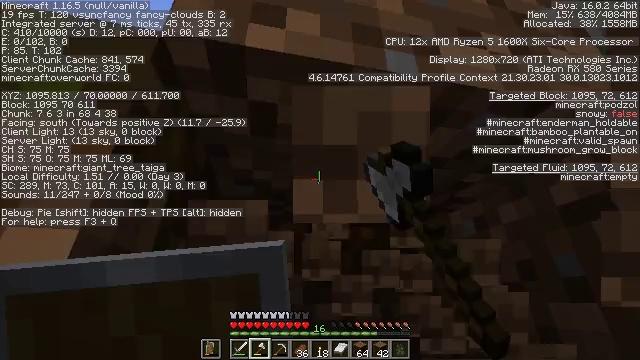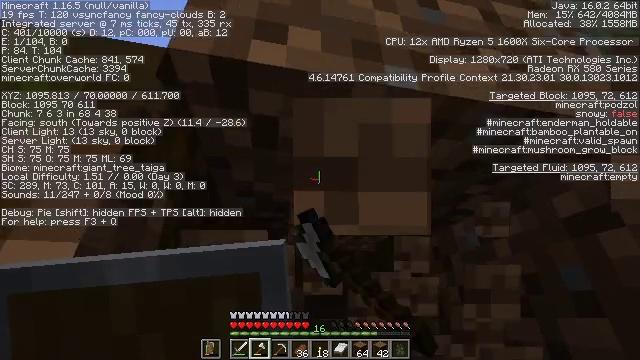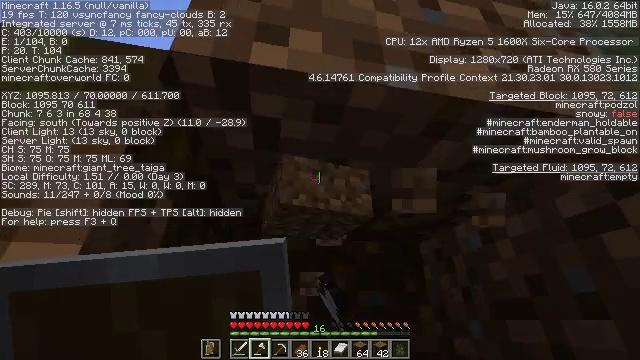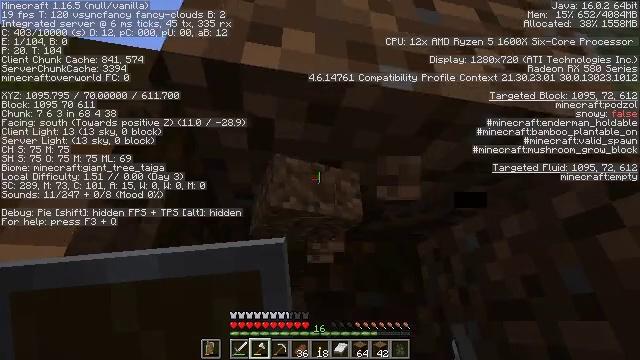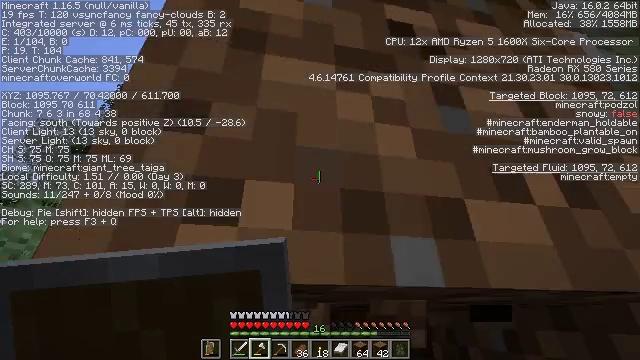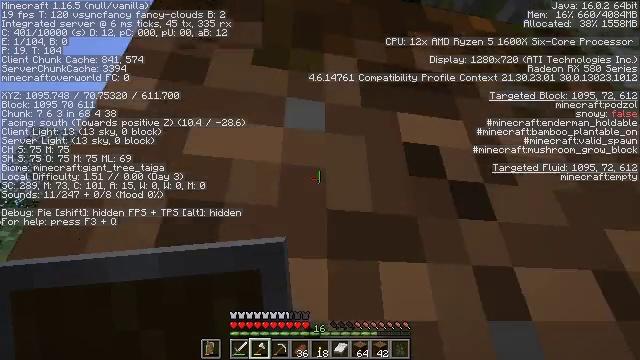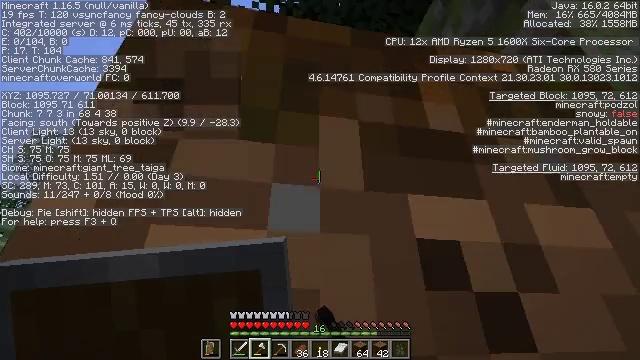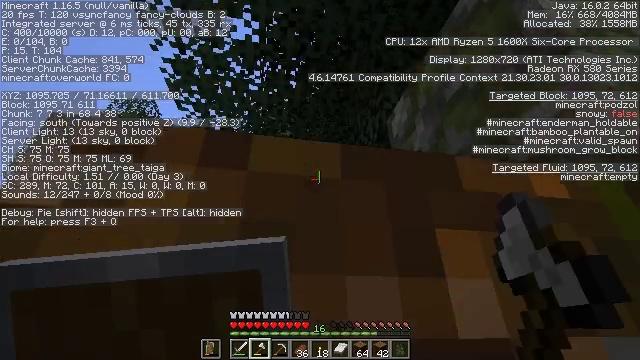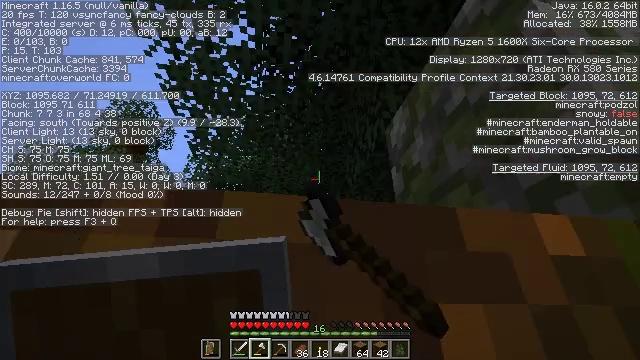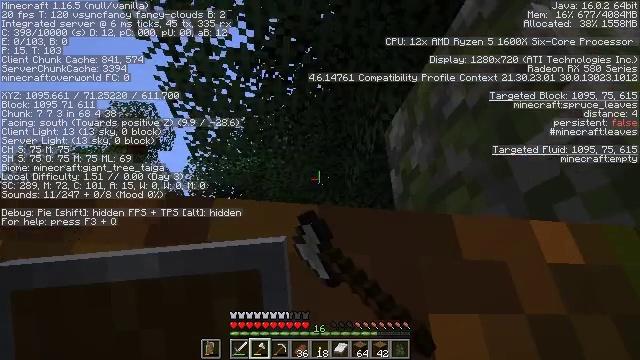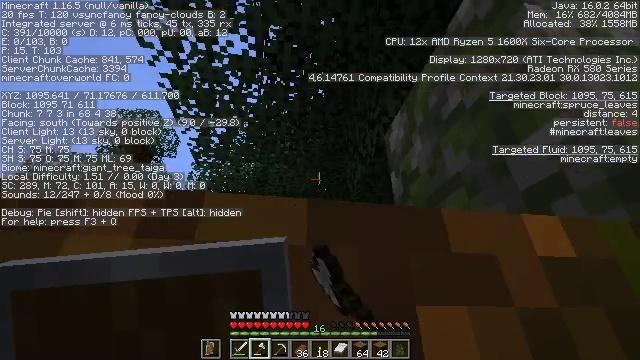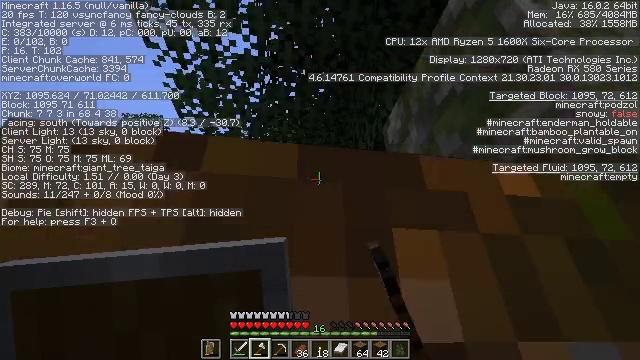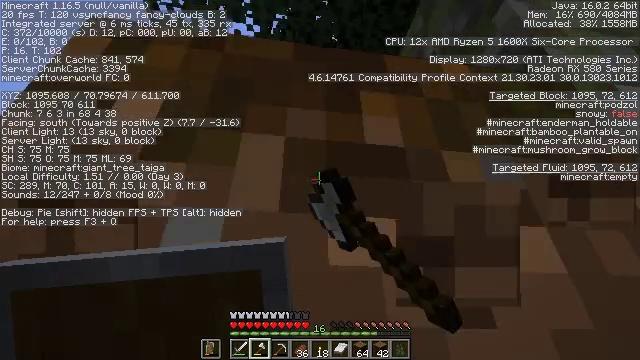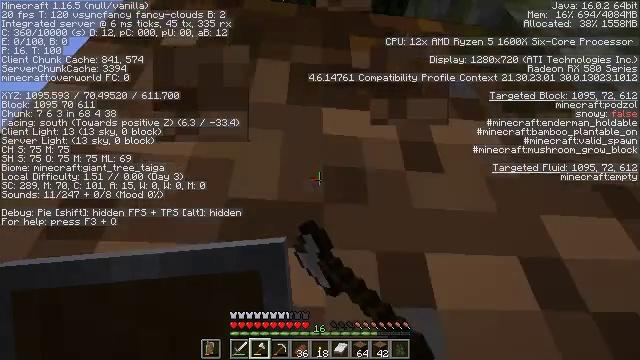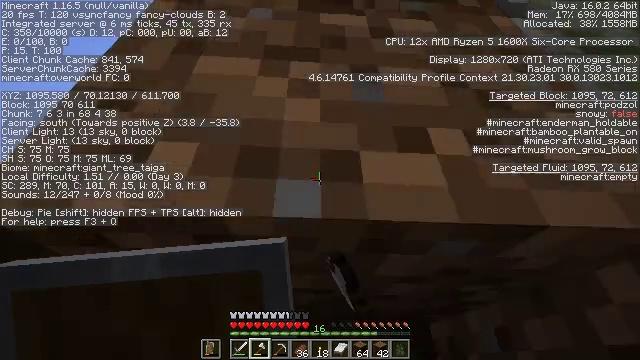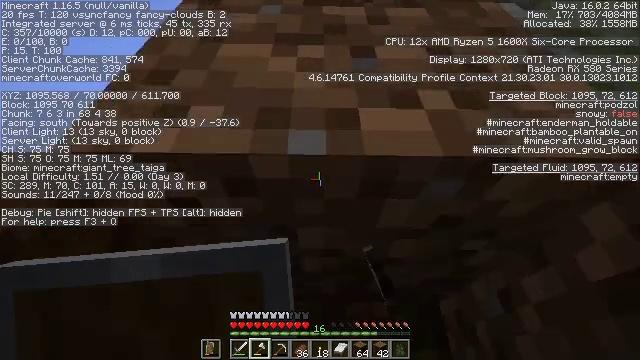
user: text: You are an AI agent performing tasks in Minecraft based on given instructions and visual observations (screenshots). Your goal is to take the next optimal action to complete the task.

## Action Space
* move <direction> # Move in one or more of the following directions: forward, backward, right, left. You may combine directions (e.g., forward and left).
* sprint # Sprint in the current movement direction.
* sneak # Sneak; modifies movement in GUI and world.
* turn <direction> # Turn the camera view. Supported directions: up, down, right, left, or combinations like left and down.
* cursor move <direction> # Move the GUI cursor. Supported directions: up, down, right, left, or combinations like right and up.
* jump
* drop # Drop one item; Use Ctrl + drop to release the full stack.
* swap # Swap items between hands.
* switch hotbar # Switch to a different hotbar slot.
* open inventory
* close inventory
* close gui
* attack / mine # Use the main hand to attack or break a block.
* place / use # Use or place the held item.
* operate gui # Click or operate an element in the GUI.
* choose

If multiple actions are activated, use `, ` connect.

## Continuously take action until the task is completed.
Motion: motion action
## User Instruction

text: Remove the topsoil to get podzol.
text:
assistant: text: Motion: turn up, attack / mine
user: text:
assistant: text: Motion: attack / mine
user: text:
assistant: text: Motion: move forward, attack / mine
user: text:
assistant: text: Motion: move forward, attack / mine, jump
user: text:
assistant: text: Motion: move forward, attack / mine, jump
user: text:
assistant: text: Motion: move forward, attack / mine, jump
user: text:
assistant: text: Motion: move forward, attack / mine, jump
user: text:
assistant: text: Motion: move forward, attack / mine
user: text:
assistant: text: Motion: attack / mine
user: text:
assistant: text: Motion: turn up, attack / mine
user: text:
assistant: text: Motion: attack / mine
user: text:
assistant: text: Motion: attack / mine
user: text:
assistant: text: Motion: turn left and up, attack / mine
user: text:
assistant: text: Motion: turn left and up, attack / mine
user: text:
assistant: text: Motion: turn left and up, attack / mine
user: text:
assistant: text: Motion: turn left and up, attack / mine
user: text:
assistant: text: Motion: turn left, attack / mine
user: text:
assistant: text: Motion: attack / mine
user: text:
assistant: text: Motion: attack / mine
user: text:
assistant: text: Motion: attack / mine
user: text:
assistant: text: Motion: attack / mine
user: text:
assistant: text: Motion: attack / mine
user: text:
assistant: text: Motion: attack / mine
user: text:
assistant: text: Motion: attack / mine
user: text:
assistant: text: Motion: attack / mine
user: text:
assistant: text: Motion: attack / mine
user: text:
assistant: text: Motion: attack / mine
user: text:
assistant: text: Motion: attack / mine
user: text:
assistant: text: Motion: attack / mine
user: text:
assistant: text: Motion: move forward, attack / mine